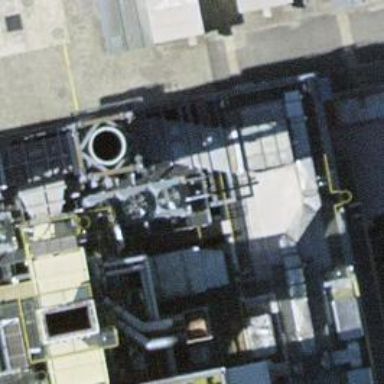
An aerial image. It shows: Chimney that is man-made.